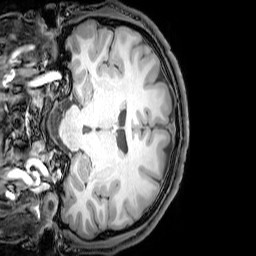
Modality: T1w
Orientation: coronal
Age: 22
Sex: male
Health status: healthy
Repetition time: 0.081 s
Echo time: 0.037 s